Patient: sex M, age 60
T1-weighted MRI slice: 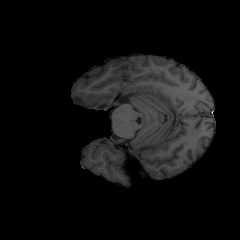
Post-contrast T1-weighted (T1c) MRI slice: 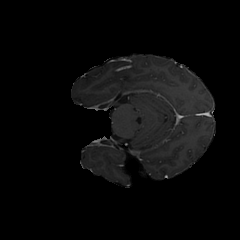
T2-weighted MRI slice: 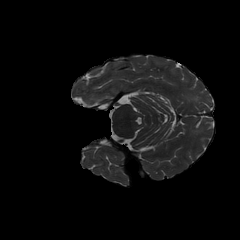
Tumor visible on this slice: no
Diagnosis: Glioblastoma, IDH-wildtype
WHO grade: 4